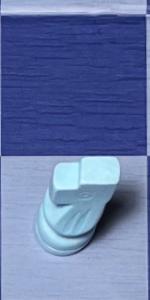
Label: Knight_White